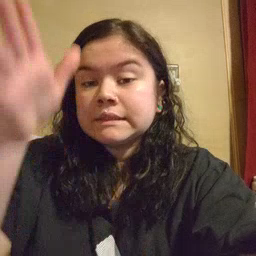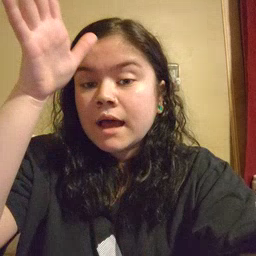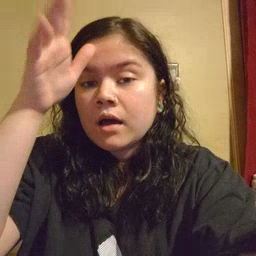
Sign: dad